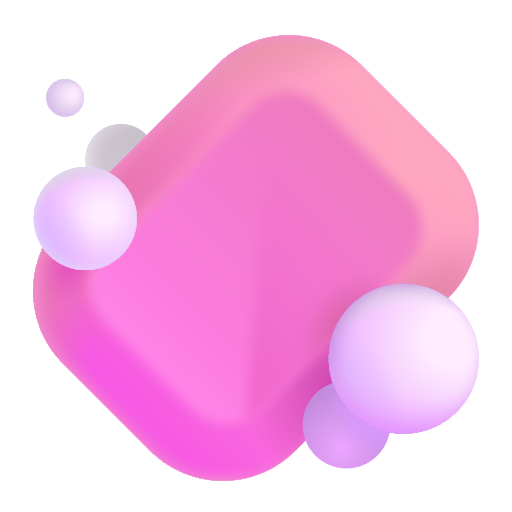
soap color